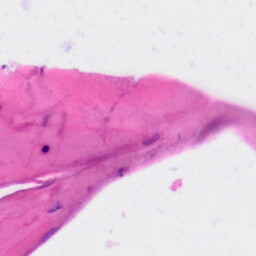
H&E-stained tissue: Skin